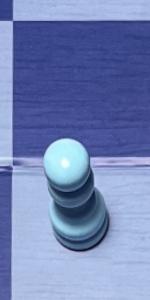
Label: Pawn_White